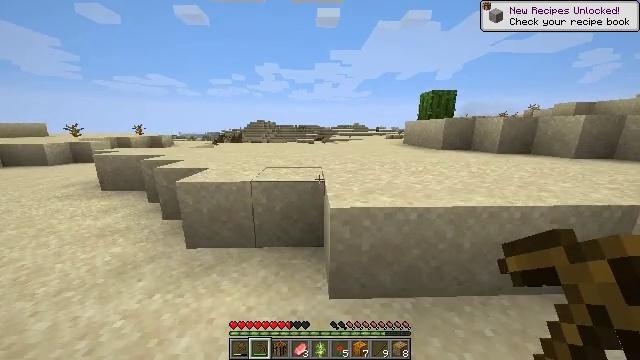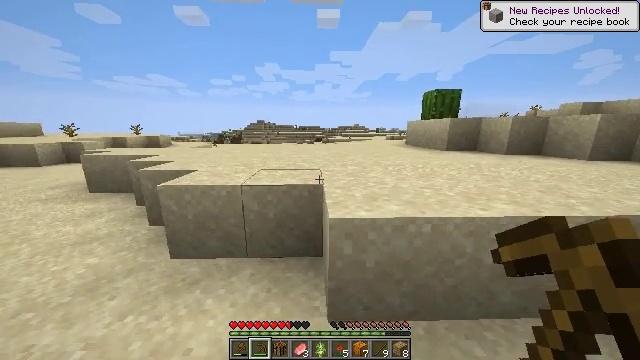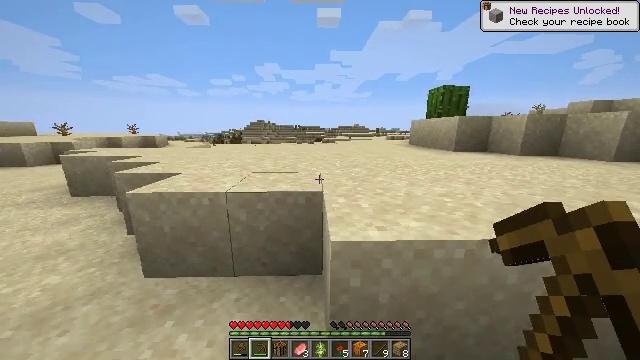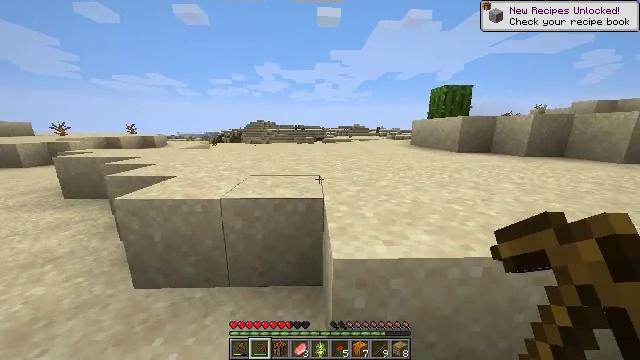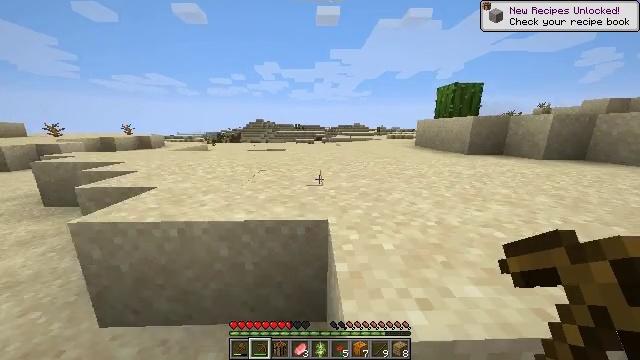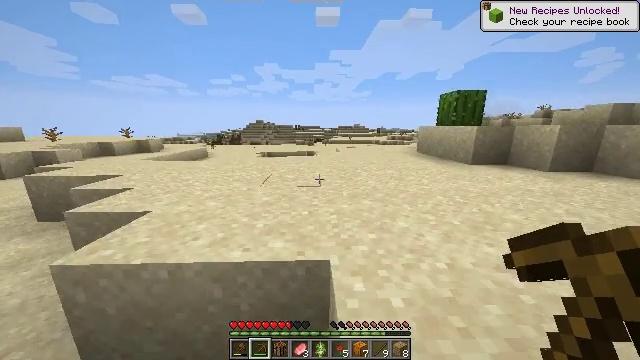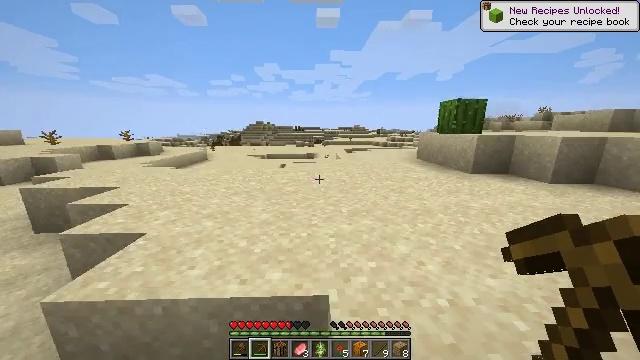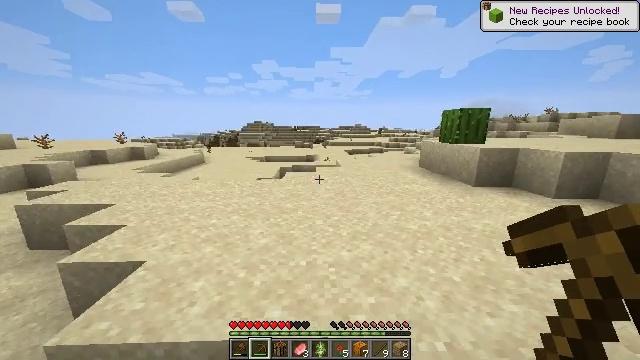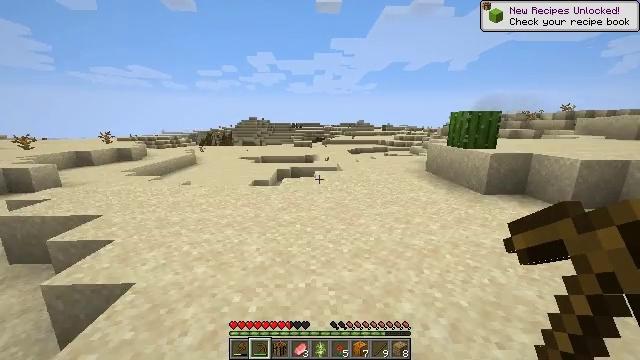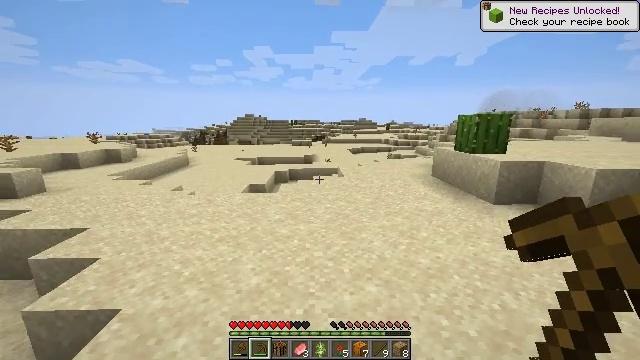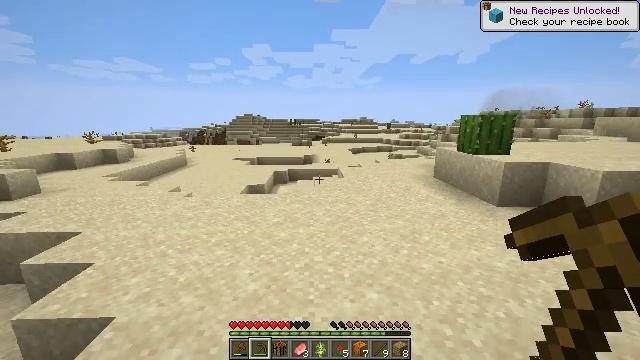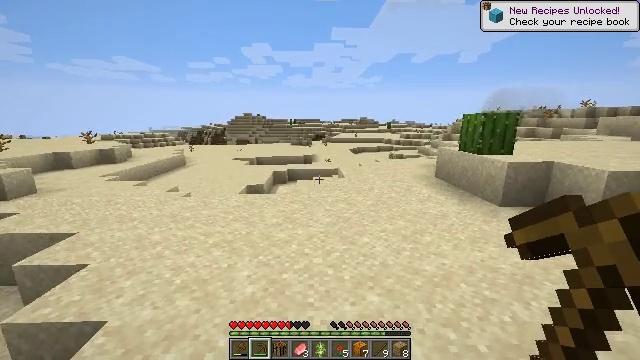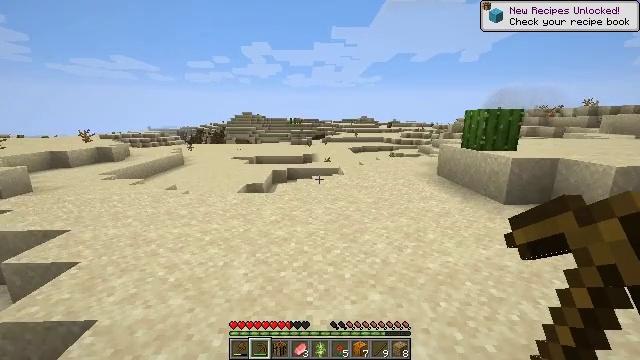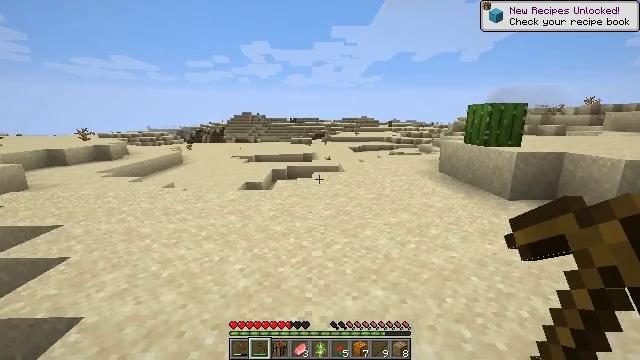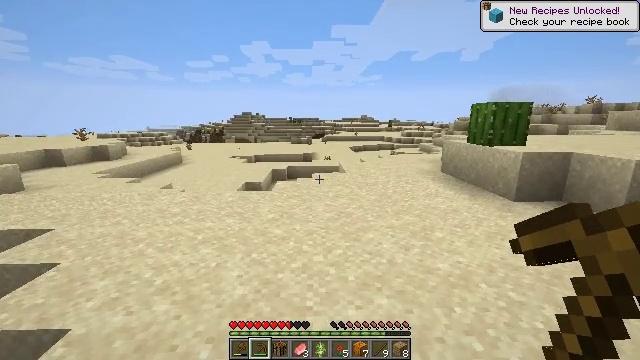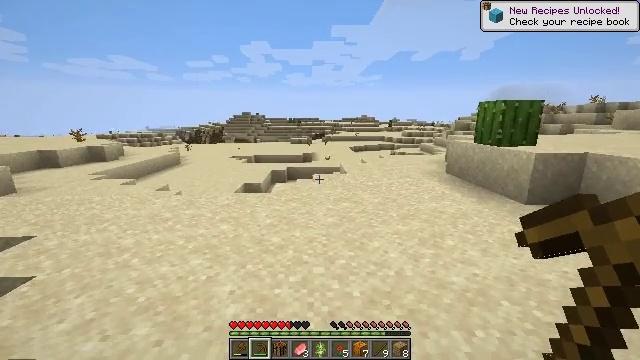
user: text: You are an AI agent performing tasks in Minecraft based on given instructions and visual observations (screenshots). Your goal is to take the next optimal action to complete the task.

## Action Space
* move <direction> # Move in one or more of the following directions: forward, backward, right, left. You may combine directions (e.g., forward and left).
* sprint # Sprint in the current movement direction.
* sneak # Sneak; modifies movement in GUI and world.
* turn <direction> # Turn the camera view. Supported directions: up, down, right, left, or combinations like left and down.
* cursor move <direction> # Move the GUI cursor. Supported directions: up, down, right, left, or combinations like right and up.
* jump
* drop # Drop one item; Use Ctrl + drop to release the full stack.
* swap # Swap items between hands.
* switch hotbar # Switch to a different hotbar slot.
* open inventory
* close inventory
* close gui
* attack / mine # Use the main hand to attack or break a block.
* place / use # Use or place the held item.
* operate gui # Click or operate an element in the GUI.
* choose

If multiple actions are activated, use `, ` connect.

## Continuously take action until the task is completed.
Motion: motion action
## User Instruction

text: Break the sugar cane.
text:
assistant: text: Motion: move forward
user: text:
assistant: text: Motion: move forward
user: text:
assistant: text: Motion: move forward
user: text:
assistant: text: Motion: move forward
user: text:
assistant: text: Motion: move forward, jump
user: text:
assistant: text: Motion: move forward, jump
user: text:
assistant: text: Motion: move forward, jump
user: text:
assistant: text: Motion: move forward, jump
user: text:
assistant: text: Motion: move forward, jump
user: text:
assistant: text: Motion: move forward, jump
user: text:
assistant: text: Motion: move forward, jump
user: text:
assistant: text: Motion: move forward
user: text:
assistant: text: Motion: move forward
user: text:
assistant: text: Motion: move forward
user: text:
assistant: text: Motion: move forward
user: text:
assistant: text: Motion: move forward
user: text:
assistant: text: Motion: move forward
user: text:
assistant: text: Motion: move forward
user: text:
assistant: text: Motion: move forward
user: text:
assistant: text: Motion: move forward
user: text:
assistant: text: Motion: move forward
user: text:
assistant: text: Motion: move forward
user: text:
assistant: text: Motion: move forward
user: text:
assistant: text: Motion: move forward
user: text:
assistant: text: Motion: move forward
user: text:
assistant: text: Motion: move forward
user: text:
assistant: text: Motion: move forward
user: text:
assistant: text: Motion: move forward
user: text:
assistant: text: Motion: move forward
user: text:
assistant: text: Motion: move forward